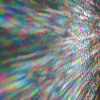
Label: sunburn